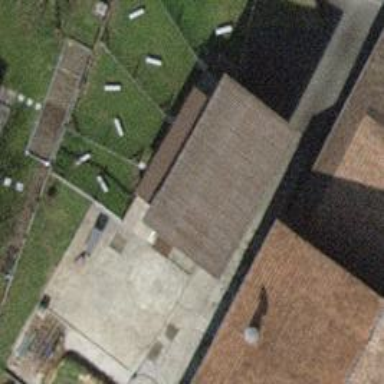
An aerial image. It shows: View of roof of building.